Interaction volume radius: 10 \u00c5
Interaction volume height: 30 \u00c5
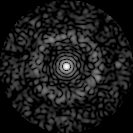
Disorder parameter: 0.8302